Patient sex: M
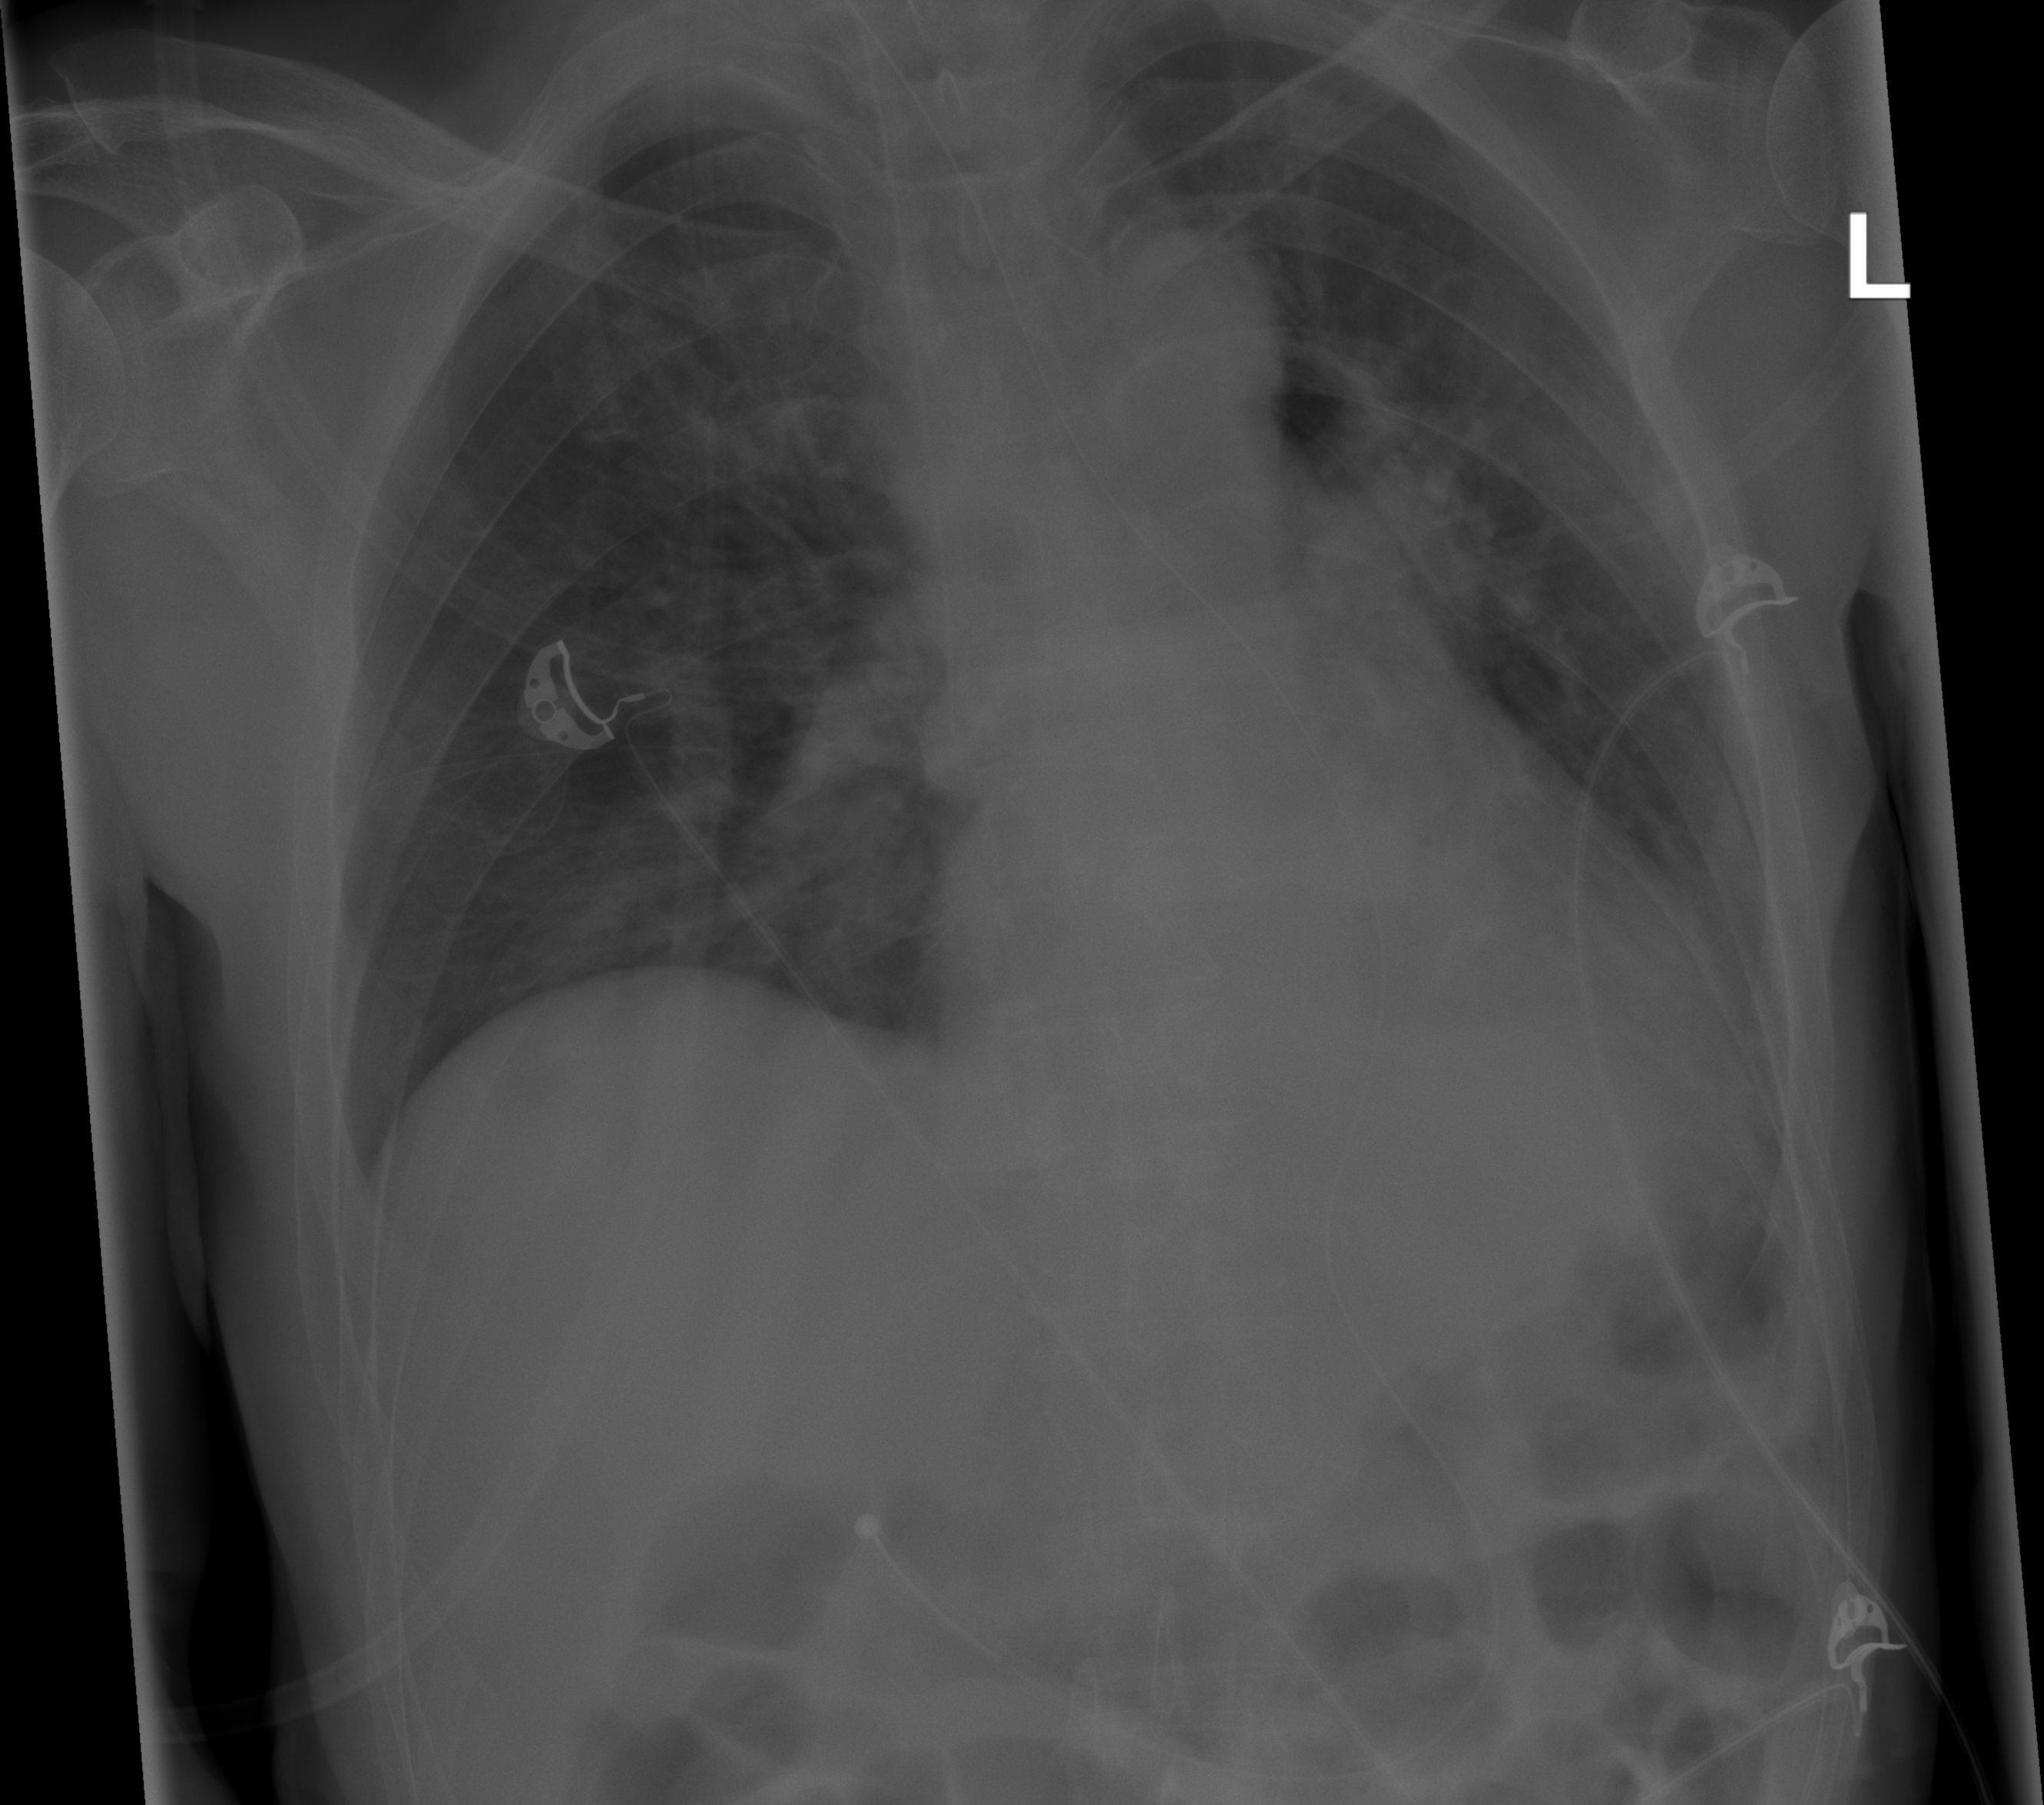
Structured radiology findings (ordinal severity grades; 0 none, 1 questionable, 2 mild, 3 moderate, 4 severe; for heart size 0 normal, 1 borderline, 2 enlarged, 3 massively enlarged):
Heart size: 0
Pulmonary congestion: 0
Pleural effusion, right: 1
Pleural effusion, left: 0
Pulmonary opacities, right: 2
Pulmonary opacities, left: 0
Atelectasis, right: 2
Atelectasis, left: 2